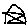
Label: house